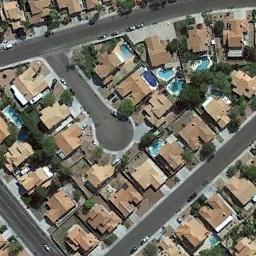
Label: residential